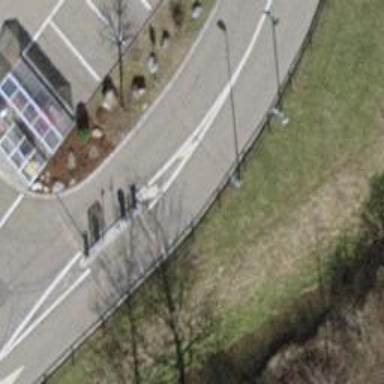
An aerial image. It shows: Parking area with lift gate barrier.